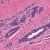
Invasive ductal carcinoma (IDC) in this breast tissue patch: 0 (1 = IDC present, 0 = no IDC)